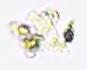
Label: Detritus